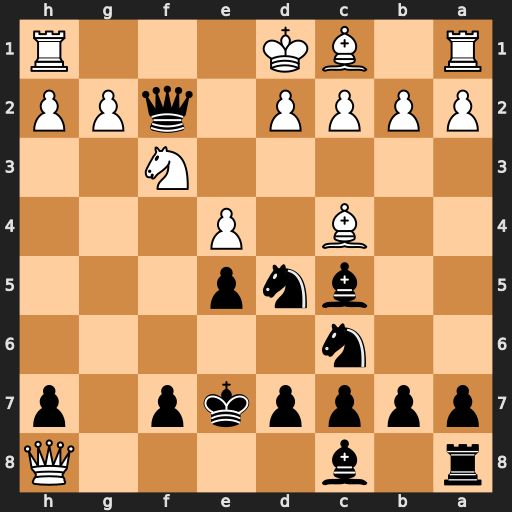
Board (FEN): r1b4Q/ppppkp1p/2n5/2bnp3/2B1P3/5N2/PPPP1qPP/R1BK3R
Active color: b
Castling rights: -
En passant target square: -
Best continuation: Qxg2 Rf1 d6 d4 Bg4 Bg5+ Kd7